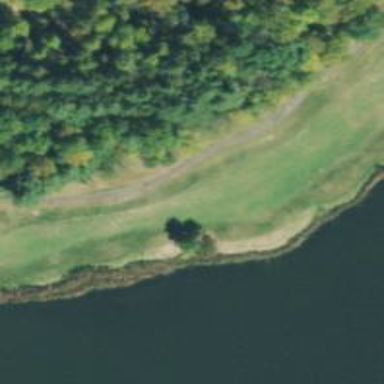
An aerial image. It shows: View of golf hole.